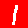
Digit: 1